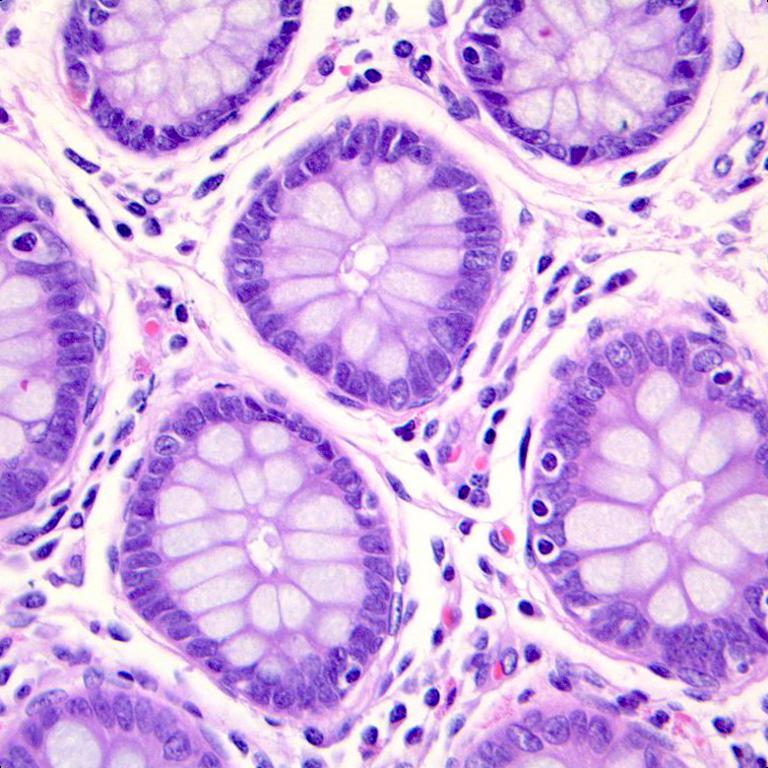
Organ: colon
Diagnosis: benign